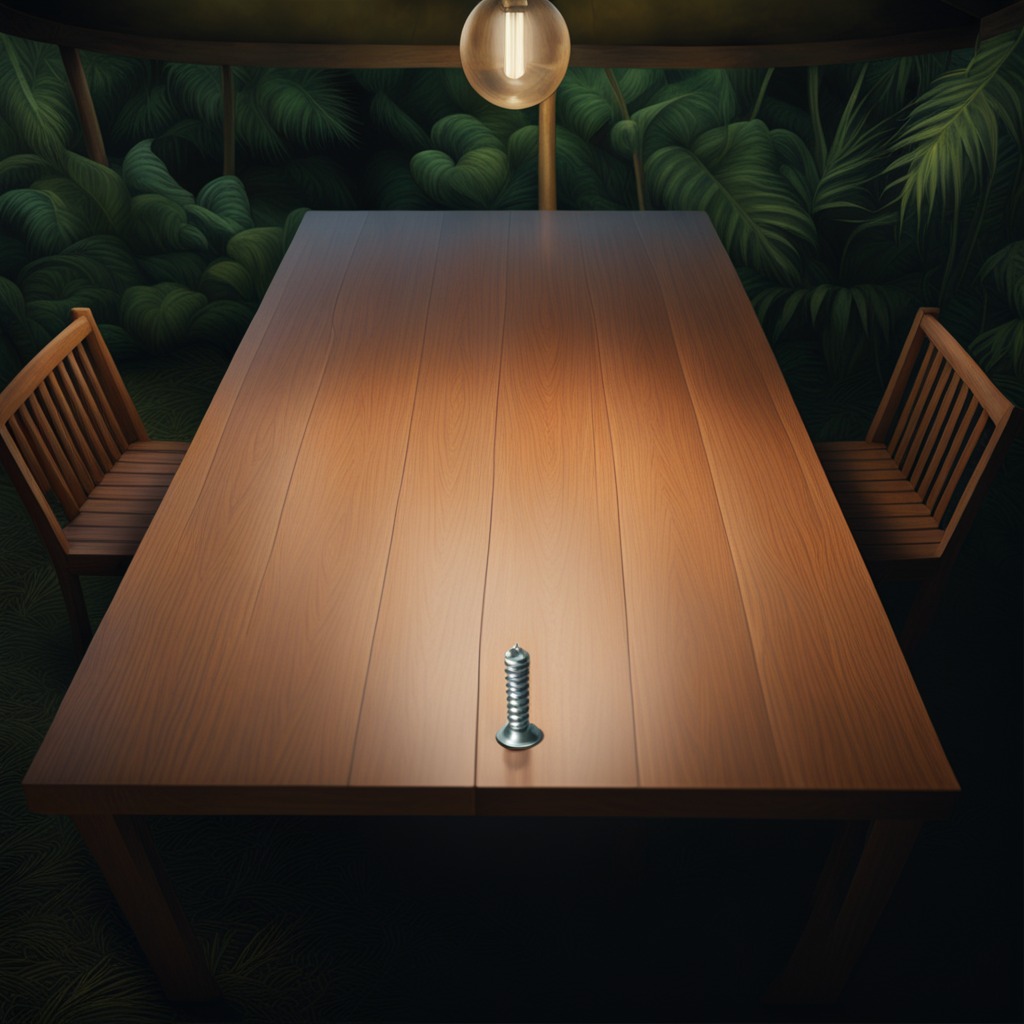
A metal screw lying on a wooden table inside a jungle field workshop tent at night with soft shadows worn but